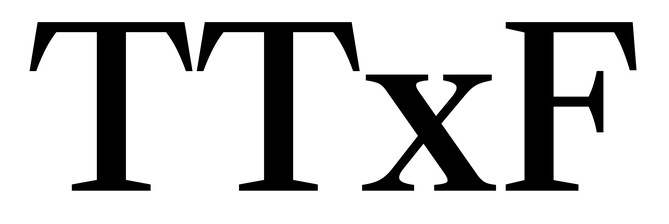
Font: LibreCaslonText_Medium